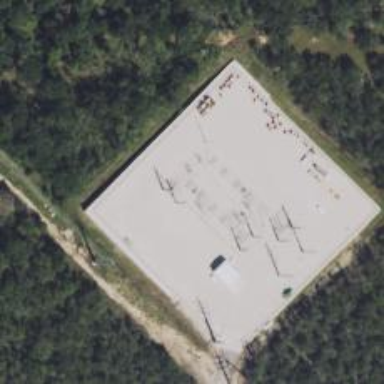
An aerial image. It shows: Switch used for power control.